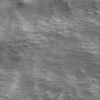
Atmospheric dust classification: not_dusty